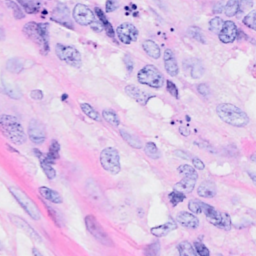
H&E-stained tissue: Breast